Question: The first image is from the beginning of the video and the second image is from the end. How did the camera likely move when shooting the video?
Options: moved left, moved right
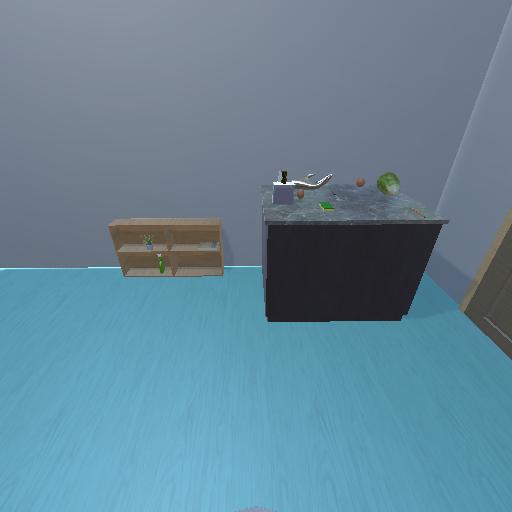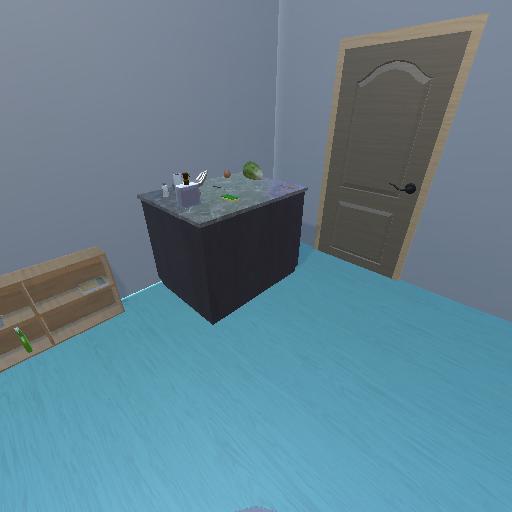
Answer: moved left